Question: Can someone please explain why an image being loaded from my local machine is taking 4.28 seconds to render?

Your help is greatly appreciated
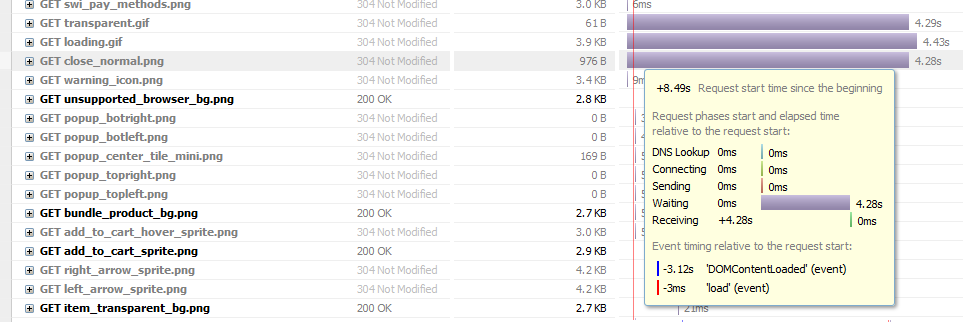
Answer: Note that a 304 HTTP status code doesn't mean there is no request to the server. It means that the server responded there was no change to the document since the last time it was fetched, which results in the contents being fetched from the browser cache.
This is also reflected in the HTTP headers displayed for the request:

Your screenshot indicates by the bar at the <URL>, that the server takes 4.28s to respond to this request.
So it looks like your problem relates to a misconfiguration of your server. Therefore you should check your server logs and settings for what's causing this delay.